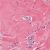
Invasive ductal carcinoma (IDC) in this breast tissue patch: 0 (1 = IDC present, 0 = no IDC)